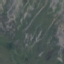
Label: HerbaceousVegetation